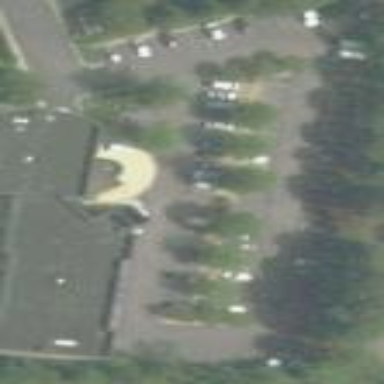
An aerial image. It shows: Parking area with surface.